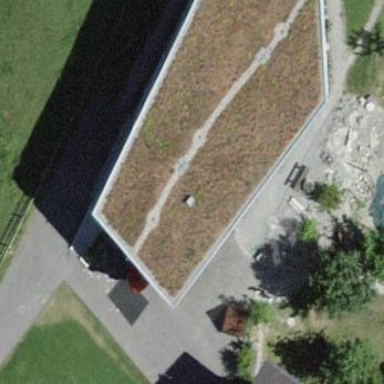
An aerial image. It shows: School building.